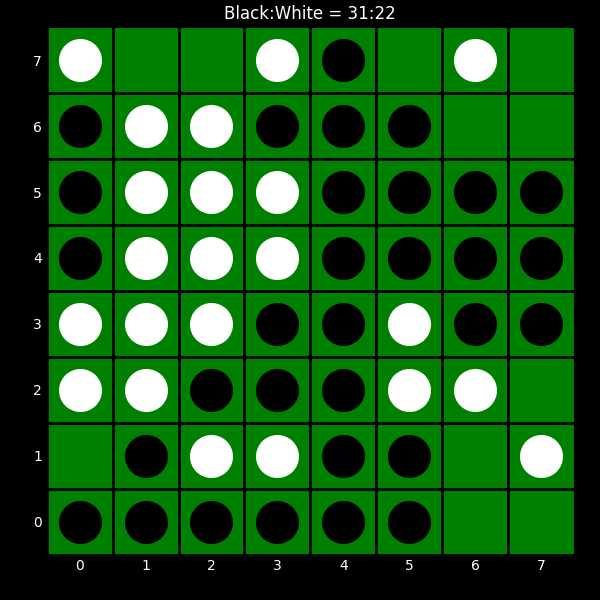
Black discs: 31
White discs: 22